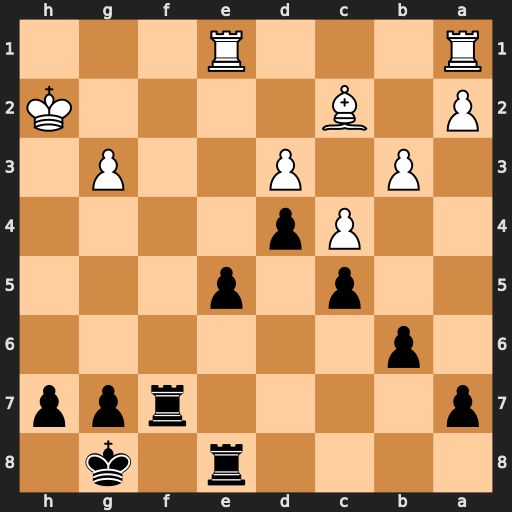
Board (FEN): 4r1k1/p4rpp/1p6/2p1p3/2Pp4/1P1P2P1/P1B4K/R3R3
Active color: b
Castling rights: -
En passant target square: -
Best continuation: Rf2+ Kh3 Rxc2